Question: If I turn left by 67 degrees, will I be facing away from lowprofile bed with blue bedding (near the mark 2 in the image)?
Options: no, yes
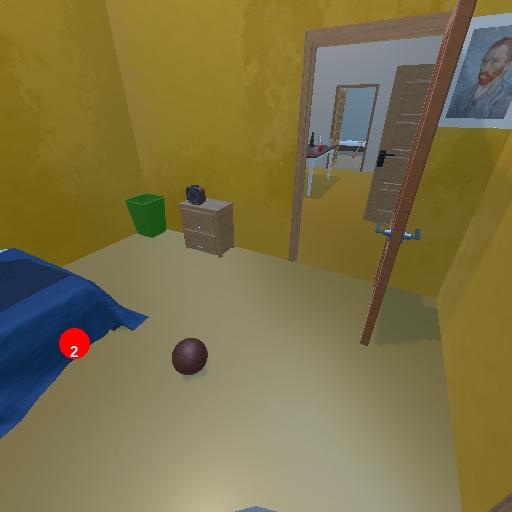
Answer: no